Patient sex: F
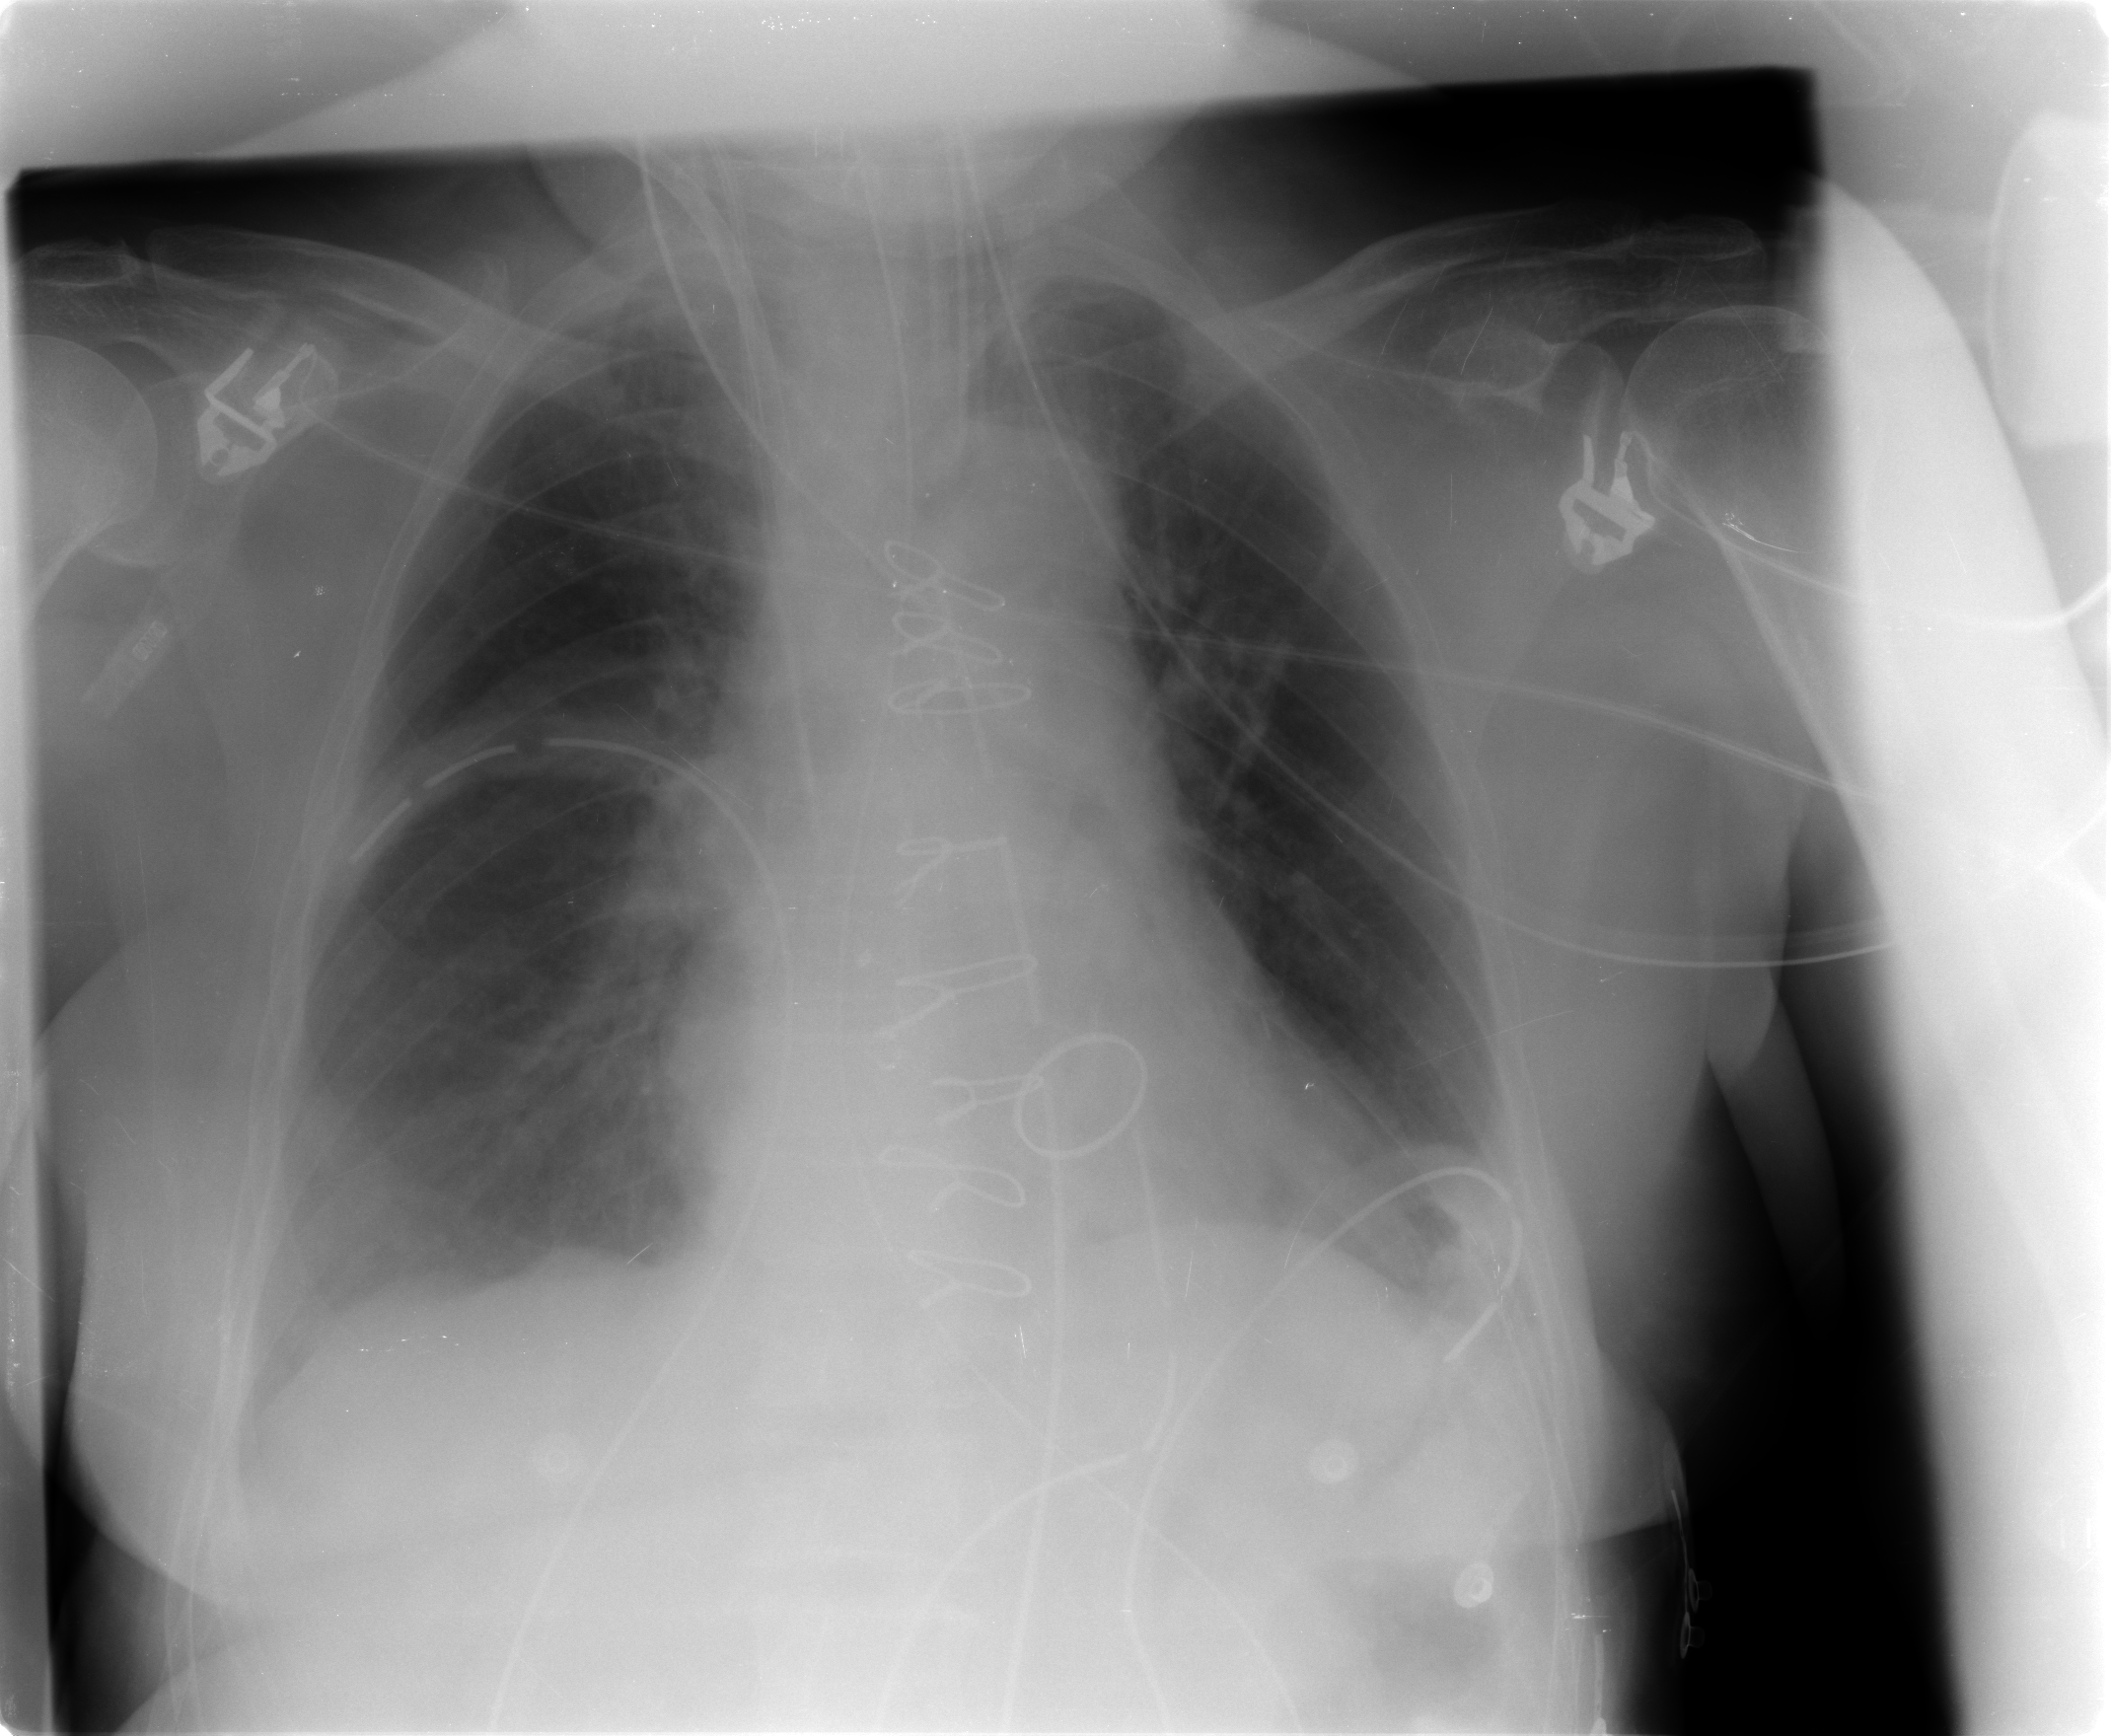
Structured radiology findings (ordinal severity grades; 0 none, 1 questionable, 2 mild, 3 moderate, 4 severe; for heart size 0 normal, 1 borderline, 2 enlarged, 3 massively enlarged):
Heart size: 0
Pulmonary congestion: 0
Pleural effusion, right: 2
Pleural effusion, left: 0
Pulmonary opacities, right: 0
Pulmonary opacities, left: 0
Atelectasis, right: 2
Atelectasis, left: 0